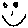
Label: smiley face